Question: I have been working on my local machine and I recently added some field to an existant model.
I tried to push it this morning on Heroku and make the migrations and this is the message I get :

My models.py
'''
Class Todo(models.Model):
author = models.ForeignKey(User, on_delete=models.CASCADE,verbose_name="Nom de l'utilisateur")
text = models.CharField(max_length=150, verbose_name="Nom de la Todo")
content = models.TextField(verbose_name="Description supplementaire",null=True, blank=True)
date_posted = models.DateTimeField(default=timezone.now)
complete = models.BooleanField(default=False)
recurrence = models.BooleanField(default=False)
urgence = models.BooleanField(default=False,verbose_name="Tache urgente")
def __str__(self):
return self.text
def get_absolute_url(self):
return reverse('dashboard-home')
'''
Todo.reccurence is the new field.
Traceback :
'''
Environment:
Request Method: GET
Request URL:
Django Version: 2.1.7
Python Version: 3.6.7
Installed Applications:
['blog.apps.BlogConfig',
'dashboard.apps.DashboardConfig',
'users.apps.UsersConfig',
'crispy_forms',
'django.contrib.admin',
'django.contrib.auth',
'django.contrib.contenttypes',
'django.contrib.sessions',
'django.contrib.messages',
'django.contrib.staticfiles',
'storages',
'cloudinary']
Installed Middleware:
['django.middleware.security.SecurityMiddleware',
'whitenoise.middleware.WhiteNoiseMiddleware',
'django.contrib.sessions.middleware.SessionMiddleware',
'django.middleware.common.CommonMiddleware',
'django.middleware.csrf.CsrfViewMiddleware',
'django.contrib.auth.middleware.AuthenticationMiddleware',
'django.contrib.messages.middleware.MessageMiddleware',
'django.middleware.clickjacking.XFrameOptionsMiddleware']
Template error:
In template /app/blog/templates/blog/base.html, error at line 0
column dashboard_todo.recurrence does not exist
LINE 1: ...todo"."date_posted", "dashboard_todo"."complete", "dashboard...
^
1 : {% load crispy_forms_tags %}
2 : <!DOCTYPE html>
3 : <html>
4 : <head>
5 :
6 : <!-- Global site tag (gtag.js) - Google Analytics -->
7 : <script async src="https://www.googletagmanager.com/gtag/js?id=UA-134278636-1"></script>
8 : <script>
9 : window.dataLayer = window.dataLayer || [];
10 : function gtag(){dataLayer.push(arguments);}
Traceback:
File "/app/.heroku/python/lib/python3.6/site-packages/django/db/backends/utils.py" in _execute
85. return self.cursor.execute(sql, params)
The above exception (column dashboard_todo.recurrence does not exist
LINE 1: ...todo"."date_posted", "dashboard_todo"."complete", "dashboard...
^
) was the direct cause of the following exception:
File "/app/.heroku/python/lib/python3.6/site-packages/django/core/handlers/exception.py" in inner
34. response = get_response(request)
File "/app/.heroku/python/lib/python3.6/site-packages/django/core/handlers/base.py" in _get_response
156. response = self.process_exception_by_middleware(e, request)
File "/app/.heroku/python/lib/python3.6/site-packages/django/core/handlers/base.py" in _get_response
154. response = response.render()
File "/app/.heroku/python/lib/python3.6/site-packages/django/template/response.py" in render
106. self.content = self.rendered_content
File "/app/.heroku/python/lib/python3.6/site-packages/django/template/response.py" in rendered_content
83. content = template.render(context, self._request)
File "/app/.heroku/python/lib/python3.6/site-packages/django/template/backends/django.py" in render
61. return self.template.render(context)
File "/app/.heroku/python/lib/python3.6/site-packages/django/template/base.py" in render
171. return self._render(context)
File "/app/.heroku/python/lib/python3.6/site-packages/django/template/base.py" in _render
163. return self.nodelist.render(context)
File "/app/.heroku/python/lib/python3.6/site-packages/django/template/base.py" in render
937. bit = node.render_annotated(context)
File "/app/.heroku/python/lib/python3.6/site-packages/django/template/base.py" in render_annotated
904. return self.render(context)
File "/app/.heroku/python/lib/python3.6/site-packages/django/template/loader_tags.py" in render
150. return compiled_parent._render(context)
File "/app/.heroku/python/lib/python3.6/site-packages/django/template/base.py" in _render
163. return self.nodelist.render(context)
File "/app/.heroku/python/lib/python3.6/site-packages/django/template/base.py" in render
937. bit = node.render_annotated(context)
File "/app/.heroku/python/lib/python3.6/site-packages/django/template/base.py" in render_annotated
904. return self.render(context)
File "/app/.heroku/python/lib/python3.6/site-packages/django/template/loader_tags.py" in render
62. result = block.nodelist.render(context)
File "/app/.heroku/python/lib/python3.6/site-packages/django/template/base.py" in render
937. bit = node.render_annotated(context)
File "/app/.heroku/python/lib/python3.6/site-packages/django/template/base.py" in render_annotated
904. return self.render(context)
File "/app/.heroku/python/lib/python3.6/site-packages/django/template/defaulttags.py" in render
166. len_values = len(values)
File "/app/.heroku/python/lib/python3.6/site-packages/django/db/models/query.py" in __len__
250. self._fetch_all()
File "/app/.heroku/python/lib/python3.6/site-packages/django/db/models/query.py" in _fetch_all
1186. self._result_cache = list(self._iterable_class(self))
File "/app/.heroku/python/lib/python3.6/site-packages/django/db/models/query.py" in __iter__
54. results = compiler.execute_sql(chunked_fetch=self.chunked_fetch, chunk_size=self.chunk_size)
File "/app/.heroku/python/lib/python3.6/site-packages/django/db/models/sql/compiler.py" in execute_sql
1065. cursor.execute(sql, params)
File "/app/.heroku/python/lib/python3.6/site-packages/django/db/backends/utils.py" in execute
100. return super().execute(sql, params)
File "/app/.heroku/python/lib/python3.6/site-packages/django/db/backends/utils.py" in execute
68. return self._execute_with_wrappers(sql, params, many=False, executor=self._execute)
File "/app/.heroku/python/lib/python3.6/site-packages/django/db/backends/utils.py" in _execute_with_wrappers
77. return executor(sql, params, many, context)
File "/app/.heroku/python/lib/python3.6/site-packages/django/db/backends/utils.py" in _execute
85. return self.cursor.execute(sql, params)
File "/app/.heroku/python/lib/python3.6/site-packages/django/db/utils.py" in __exit__
89. raise dj_exc_value.with_traceback(traceback) from exc_value
File "/app/.heroku/python/lib/python3.6/site-packages/django/db/backends/utils.py" in _execute
85. return self.cursor.execute(sql, params)
Exception Type: ProgrammingError at /
Exception Value: column dashboard_todo.recurrence does not exist
LINE 1: ...todo"."date_posted", "dashboard_todo"."complete", "dashboard...
^
'''
What I usually do is deleting database on my local machine and run migrate again but I really can't do that with real data.
Thanks
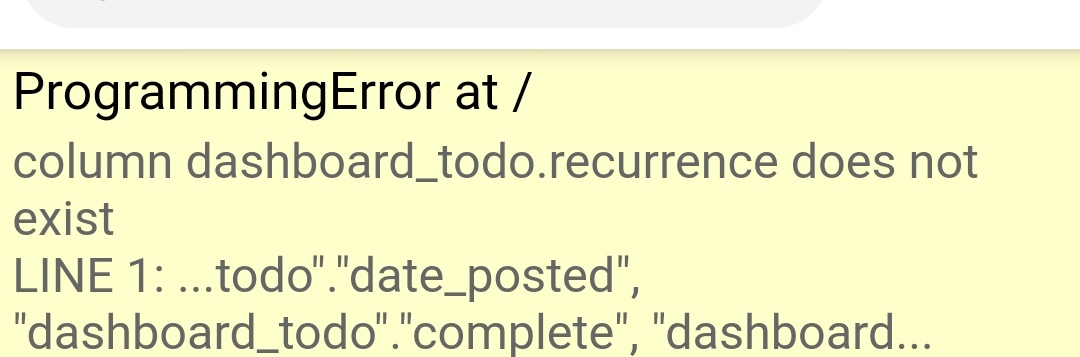
Answer: You should not be running makemigrations on Heroku. Do it locally, commit the result, then run migrate on Heroku.